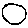
Label: circle